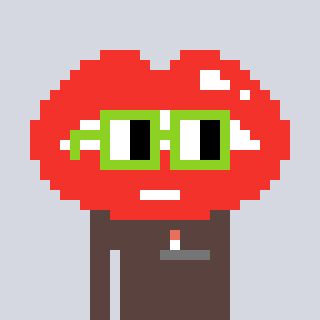
a pixel art character with square light green glasses, a lips-shaped head and a darkbrown-colored body on a cool background